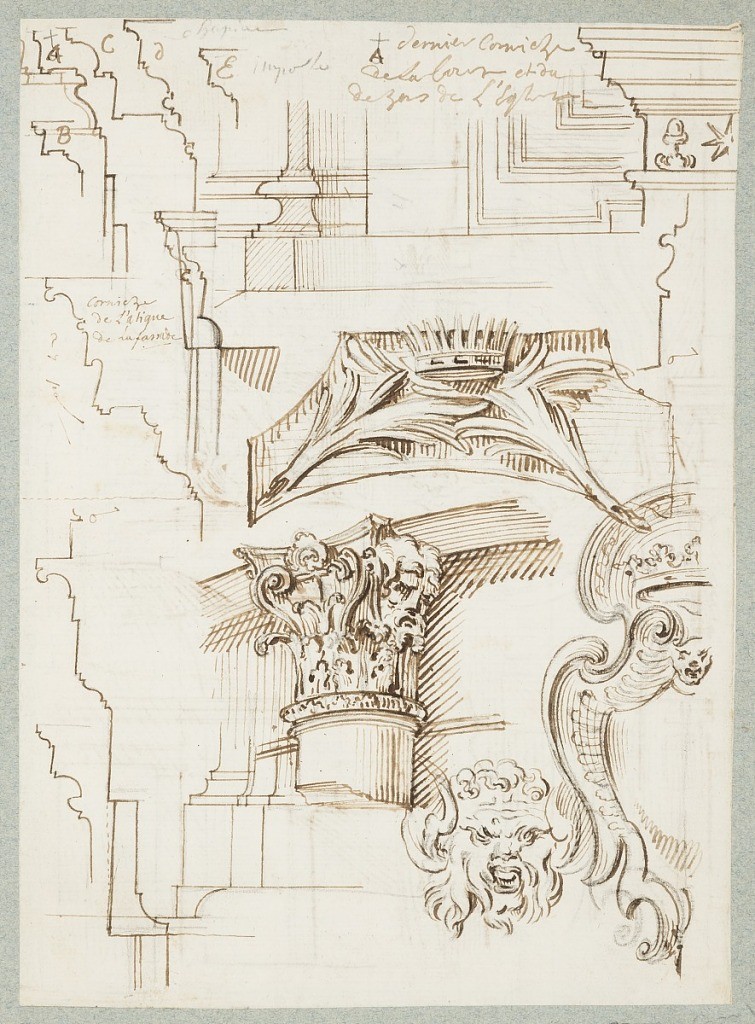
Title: Album page
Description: ne sheet of paper drawn on recto and verso, mounted onto an album page with window cutout to see verso